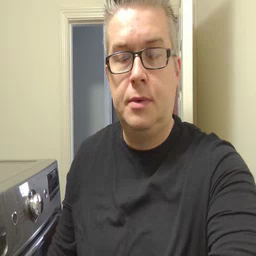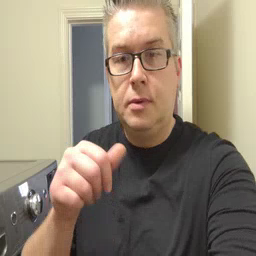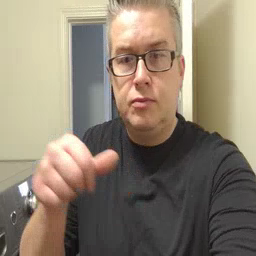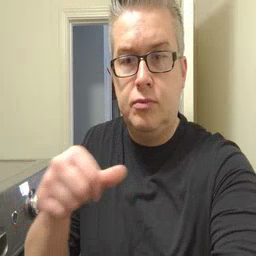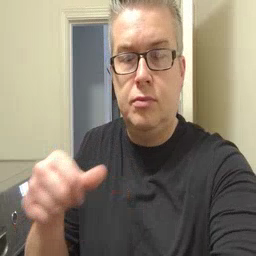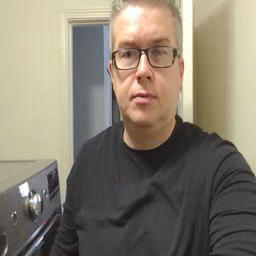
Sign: puzzle